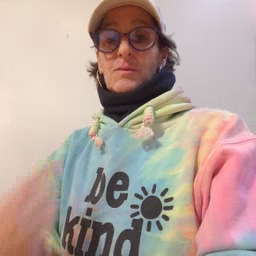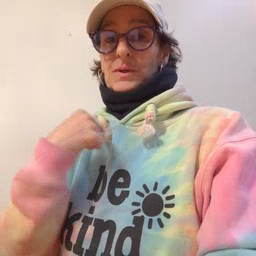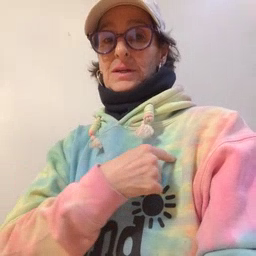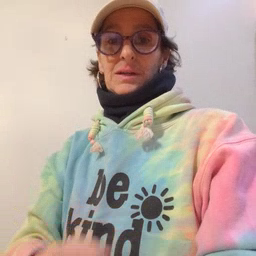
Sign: weus